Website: bh-photo
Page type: store-pickup
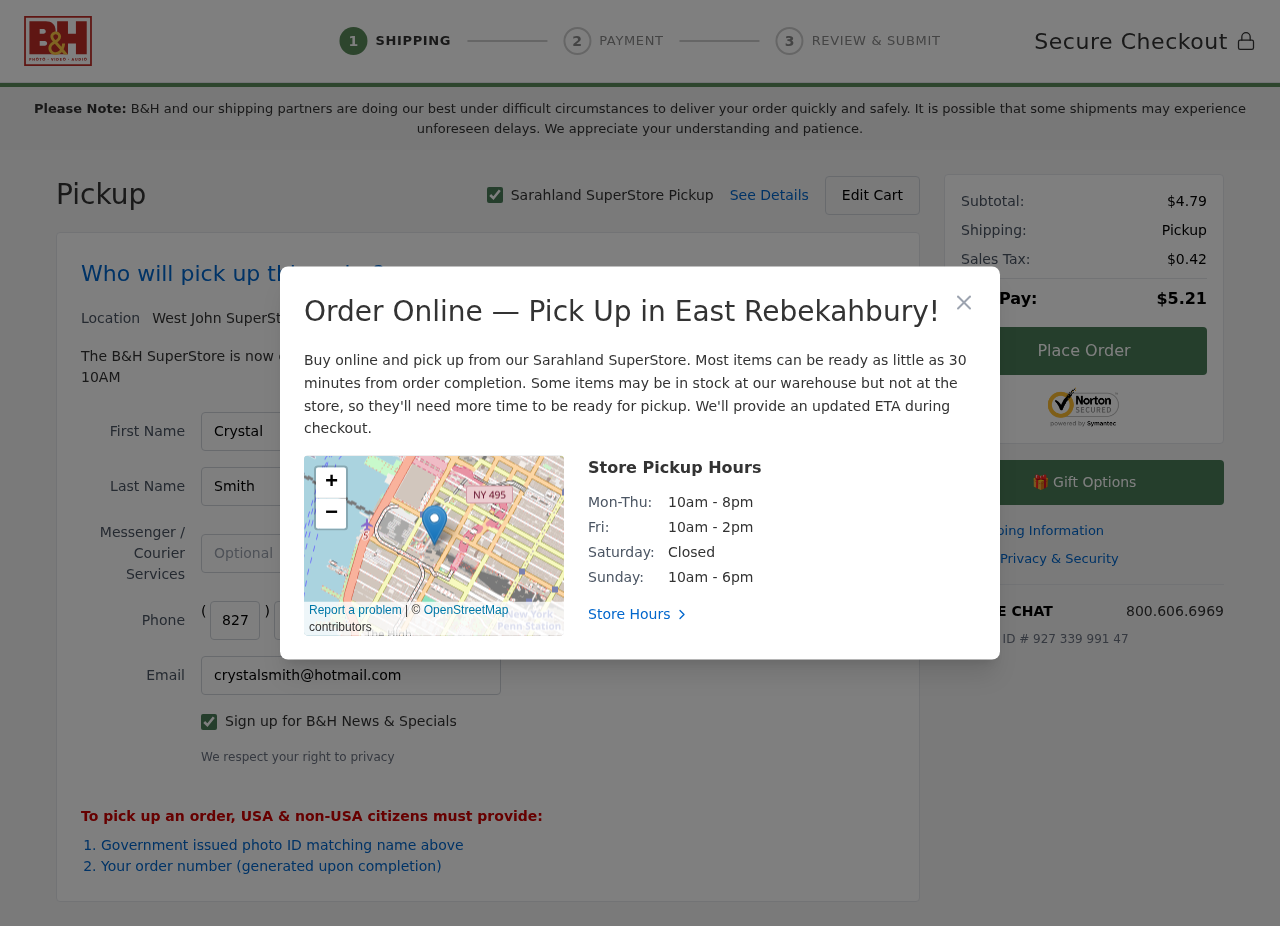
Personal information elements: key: PII_CITY
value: Sarahland
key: PII_CITY2
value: West John
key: PII_CITY3
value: East Rebekahbury
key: PII_EMAIL
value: crystalsmith@hotmail.com
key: PII_FIRSTNAME
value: Crystal
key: PII_LASTNAME
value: Smith
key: PII_PHONE_AREA
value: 827
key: PII_PHONE_PREFIX
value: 786
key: PII_PHONE_SUFFIX
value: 7615
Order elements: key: ORDER_SUBTOTAL
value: $4.79
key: ORDER_TAX
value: $0.42
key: ORDER_TOTAL
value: $5.21
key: ORDER_ID
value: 927 339 991 47